Field crop: maize
Growth stage: 2
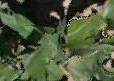
Species: maize